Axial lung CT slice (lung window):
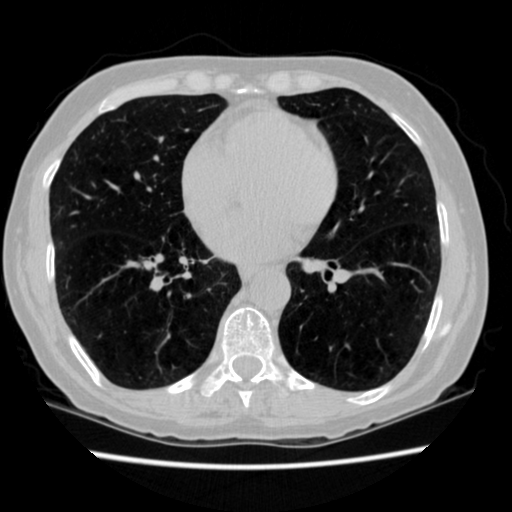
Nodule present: no